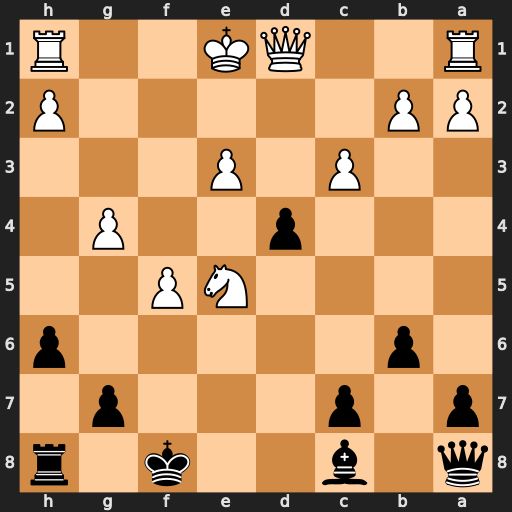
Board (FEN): q1b2k1r/p1p3p1/1p5p/4NP2/3p2P1/2P1P3/PP5P/R2QK2R
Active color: b
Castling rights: KQ
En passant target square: -
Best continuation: Qxh1+ Kd2 Qxh2+ Kc1 Qxe5